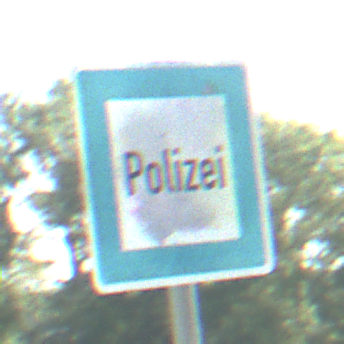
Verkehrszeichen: Polizei
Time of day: Midday
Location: Outdoor (Nature)
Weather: Clear
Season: NotSpecified
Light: Natural